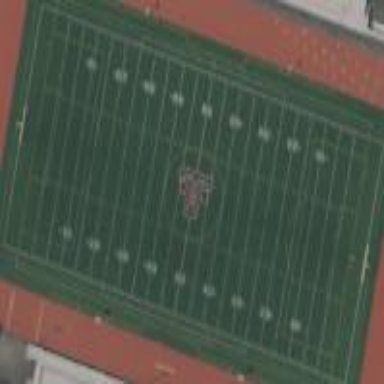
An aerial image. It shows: Pitch for American football with artificial turf surface.